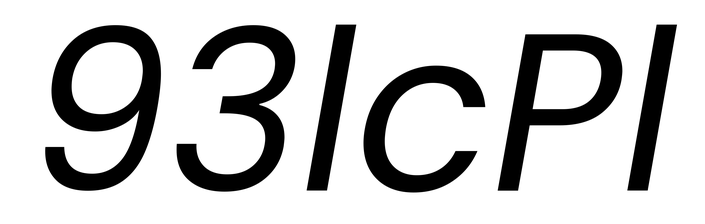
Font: Poppins-Italic